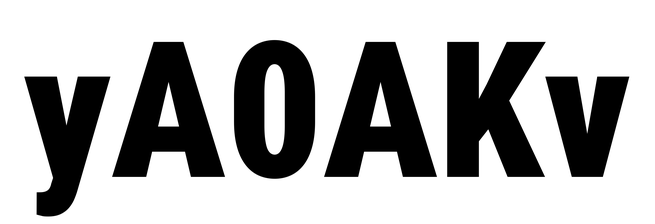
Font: Roboto_Condensed_Black